Question: I have three intents A, B, C:

I call intent B from A and the C from B. In intent C, I saved a record in database and now I want the user redirected to A. I used Activity for result method in A.
Any good tutorial or link for understanding the above.
P.S: I am a novice in android development.
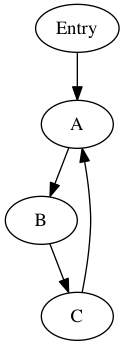
Answer: Use <URL>
When C saves the data, return a success code to B.
Then call finish() on B when this success code is received.
You will see A now.
If you want to inform A about the save success. Then do the same startActivityForResult between A and B.